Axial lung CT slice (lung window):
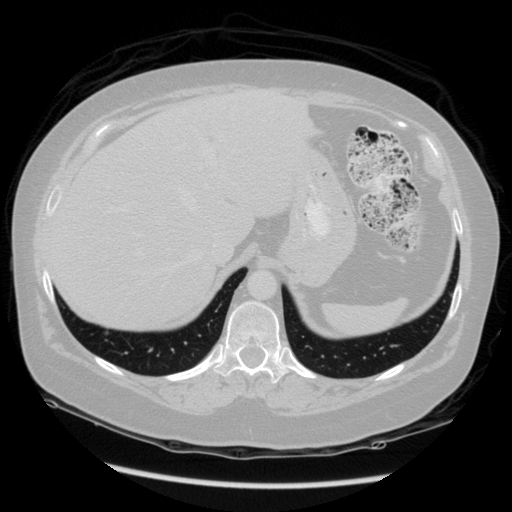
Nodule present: no